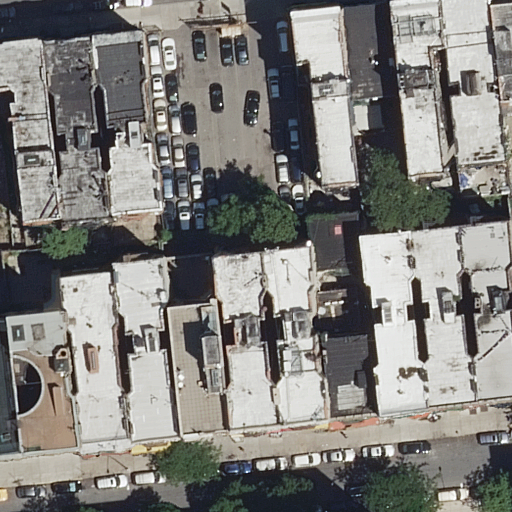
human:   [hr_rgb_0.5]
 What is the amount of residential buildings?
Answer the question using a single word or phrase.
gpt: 20

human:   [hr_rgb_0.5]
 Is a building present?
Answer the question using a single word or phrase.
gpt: yes

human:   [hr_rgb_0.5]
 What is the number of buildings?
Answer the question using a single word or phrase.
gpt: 20

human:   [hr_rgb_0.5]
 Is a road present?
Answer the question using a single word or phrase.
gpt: yes

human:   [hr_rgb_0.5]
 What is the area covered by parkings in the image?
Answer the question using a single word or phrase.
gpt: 1184m2

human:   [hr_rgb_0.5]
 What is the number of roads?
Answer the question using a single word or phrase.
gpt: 1

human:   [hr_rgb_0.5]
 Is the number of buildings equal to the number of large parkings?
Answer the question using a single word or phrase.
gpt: no

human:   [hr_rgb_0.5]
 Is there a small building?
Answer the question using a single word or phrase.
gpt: yes

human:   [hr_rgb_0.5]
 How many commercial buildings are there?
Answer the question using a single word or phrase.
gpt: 0

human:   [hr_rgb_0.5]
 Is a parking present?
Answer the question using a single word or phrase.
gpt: yes

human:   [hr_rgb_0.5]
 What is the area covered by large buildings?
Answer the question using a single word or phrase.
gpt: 1028m2

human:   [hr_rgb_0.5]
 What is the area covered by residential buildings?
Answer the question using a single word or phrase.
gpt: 5841m2

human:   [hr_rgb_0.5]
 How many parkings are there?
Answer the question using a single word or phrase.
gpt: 1

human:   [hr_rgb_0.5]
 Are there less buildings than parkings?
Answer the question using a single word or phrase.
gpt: no

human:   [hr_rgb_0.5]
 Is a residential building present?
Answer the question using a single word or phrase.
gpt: yes

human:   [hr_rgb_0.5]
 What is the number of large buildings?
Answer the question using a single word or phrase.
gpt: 1

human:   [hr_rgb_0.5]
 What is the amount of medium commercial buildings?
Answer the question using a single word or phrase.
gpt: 0

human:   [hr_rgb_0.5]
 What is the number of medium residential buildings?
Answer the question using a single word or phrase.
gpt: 17

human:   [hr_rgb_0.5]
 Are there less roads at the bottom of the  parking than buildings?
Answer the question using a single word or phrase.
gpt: yes

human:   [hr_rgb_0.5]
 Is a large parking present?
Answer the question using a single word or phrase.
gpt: yes

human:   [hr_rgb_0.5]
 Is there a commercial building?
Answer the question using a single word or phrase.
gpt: no

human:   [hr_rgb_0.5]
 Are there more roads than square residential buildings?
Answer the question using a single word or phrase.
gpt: yes

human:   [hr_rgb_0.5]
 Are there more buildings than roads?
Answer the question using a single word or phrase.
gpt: yes

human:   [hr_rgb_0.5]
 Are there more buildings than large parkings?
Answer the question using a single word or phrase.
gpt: yes

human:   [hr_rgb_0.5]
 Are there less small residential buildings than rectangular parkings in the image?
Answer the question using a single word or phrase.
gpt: no

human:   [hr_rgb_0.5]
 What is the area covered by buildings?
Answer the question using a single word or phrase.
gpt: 5841m2

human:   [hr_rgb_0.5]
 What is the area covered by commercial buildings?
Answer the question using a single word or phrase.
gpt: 0m2

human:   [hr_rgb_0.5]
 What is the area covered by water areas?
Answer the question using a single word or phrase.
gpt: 0m2

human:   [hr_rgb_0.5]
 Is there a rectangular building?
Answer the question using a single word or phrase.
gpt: yes

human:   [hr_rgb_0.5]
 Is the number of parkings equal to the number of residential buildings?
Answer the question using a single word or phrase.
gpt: no

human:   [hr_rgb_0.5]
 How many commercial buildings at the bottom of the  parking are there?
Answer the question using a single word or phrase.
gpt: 0

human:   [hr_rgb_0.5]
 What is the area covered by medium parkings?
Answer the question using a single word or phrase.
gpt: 0m2

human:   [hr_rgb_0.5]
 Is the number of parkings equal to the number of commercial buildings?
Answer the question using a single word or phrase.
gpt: no

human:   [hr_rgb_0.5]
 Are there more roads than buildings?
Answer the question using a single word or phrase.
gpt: no

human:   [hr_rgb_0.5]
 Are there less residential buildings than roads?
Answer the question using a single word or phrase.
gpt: no

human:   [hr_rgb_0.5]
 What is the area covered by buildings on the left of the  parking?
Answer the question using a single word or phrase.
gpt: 2565m2

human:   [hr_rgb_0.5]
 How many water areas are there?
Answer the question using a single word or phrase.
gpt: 0

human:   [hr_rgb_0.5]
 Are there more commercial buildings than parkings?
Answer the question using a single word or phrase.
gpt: no

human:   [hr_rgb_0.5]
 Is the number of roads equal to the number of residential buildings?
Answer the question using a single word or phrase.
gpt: no

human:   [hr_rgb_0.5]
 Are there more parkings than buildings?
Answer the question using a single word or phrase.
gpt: no

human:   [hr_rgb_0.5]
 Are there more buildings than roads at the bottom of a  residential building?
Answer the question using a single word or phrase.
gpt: yes

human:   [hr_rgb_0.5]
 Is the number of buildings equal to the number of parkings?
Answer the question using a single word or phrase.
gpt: no

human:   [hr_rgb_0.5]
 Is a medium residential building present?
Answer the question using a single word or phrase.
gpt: yes

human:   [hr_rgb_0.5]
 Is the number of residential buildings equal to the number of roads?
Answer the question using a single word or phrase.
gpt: no

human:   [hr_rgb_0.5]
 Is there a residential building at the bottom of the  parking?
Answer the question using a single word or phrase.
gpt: yes

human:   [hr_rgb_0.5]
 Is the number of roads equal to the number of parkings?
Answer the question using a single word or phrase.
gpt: yes

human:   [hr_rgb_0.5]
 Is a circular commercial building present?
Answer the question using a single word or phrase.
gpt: no

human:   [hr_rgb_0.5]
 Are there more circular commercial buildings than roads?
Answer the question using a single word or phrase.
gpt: no

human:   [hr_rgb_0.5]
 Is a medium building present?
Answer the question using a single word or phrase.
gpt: yes

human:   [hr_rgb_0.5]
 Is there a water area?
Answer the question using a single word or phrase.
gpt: no

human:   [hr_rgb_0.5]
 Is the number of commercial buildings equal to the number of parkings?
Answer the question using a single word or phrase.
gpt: no

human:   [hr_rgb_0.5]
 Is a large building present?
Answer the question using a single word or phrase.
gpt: yes

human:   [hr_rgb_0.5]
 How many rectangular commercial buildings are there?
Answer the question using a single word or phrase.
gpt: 0

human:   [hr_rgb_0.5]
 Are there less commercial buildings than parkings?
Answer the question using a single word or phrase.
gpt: yes

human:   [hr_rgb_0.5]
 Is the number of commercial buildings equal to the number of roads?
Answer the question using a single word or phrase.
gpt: no

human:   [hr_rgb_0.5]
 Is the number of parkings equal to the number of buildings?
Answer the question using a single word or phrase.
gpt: no

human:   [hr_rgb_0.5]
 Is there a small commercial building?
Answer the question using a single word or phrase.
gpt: no

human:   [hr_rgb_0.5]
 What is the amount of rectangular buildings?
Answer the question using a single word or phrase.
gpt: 4

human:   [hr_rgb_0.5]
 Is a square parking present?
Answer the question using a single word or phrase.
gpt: no

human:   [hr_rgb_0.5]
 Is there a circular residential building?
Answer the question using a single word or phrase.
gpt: no

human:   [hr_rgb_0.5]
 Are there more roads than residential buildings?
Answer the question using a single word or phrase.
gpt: no

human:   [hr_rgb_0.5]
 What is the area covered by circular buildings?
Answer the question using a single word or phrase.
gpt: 0m2

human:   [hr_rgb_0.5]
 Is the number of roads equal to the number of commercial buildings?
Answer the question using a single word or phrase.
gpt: no

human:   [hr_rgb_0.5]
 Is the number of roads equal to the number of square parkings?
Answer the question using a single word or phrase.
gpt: no